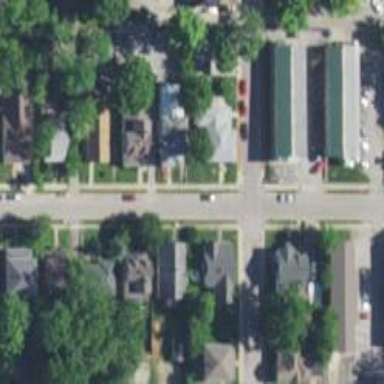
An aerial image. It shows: Alley classified as service road.